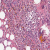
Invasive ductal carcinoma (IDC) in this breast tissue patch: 0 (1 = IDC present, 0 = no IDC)